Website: walmart
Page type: payment
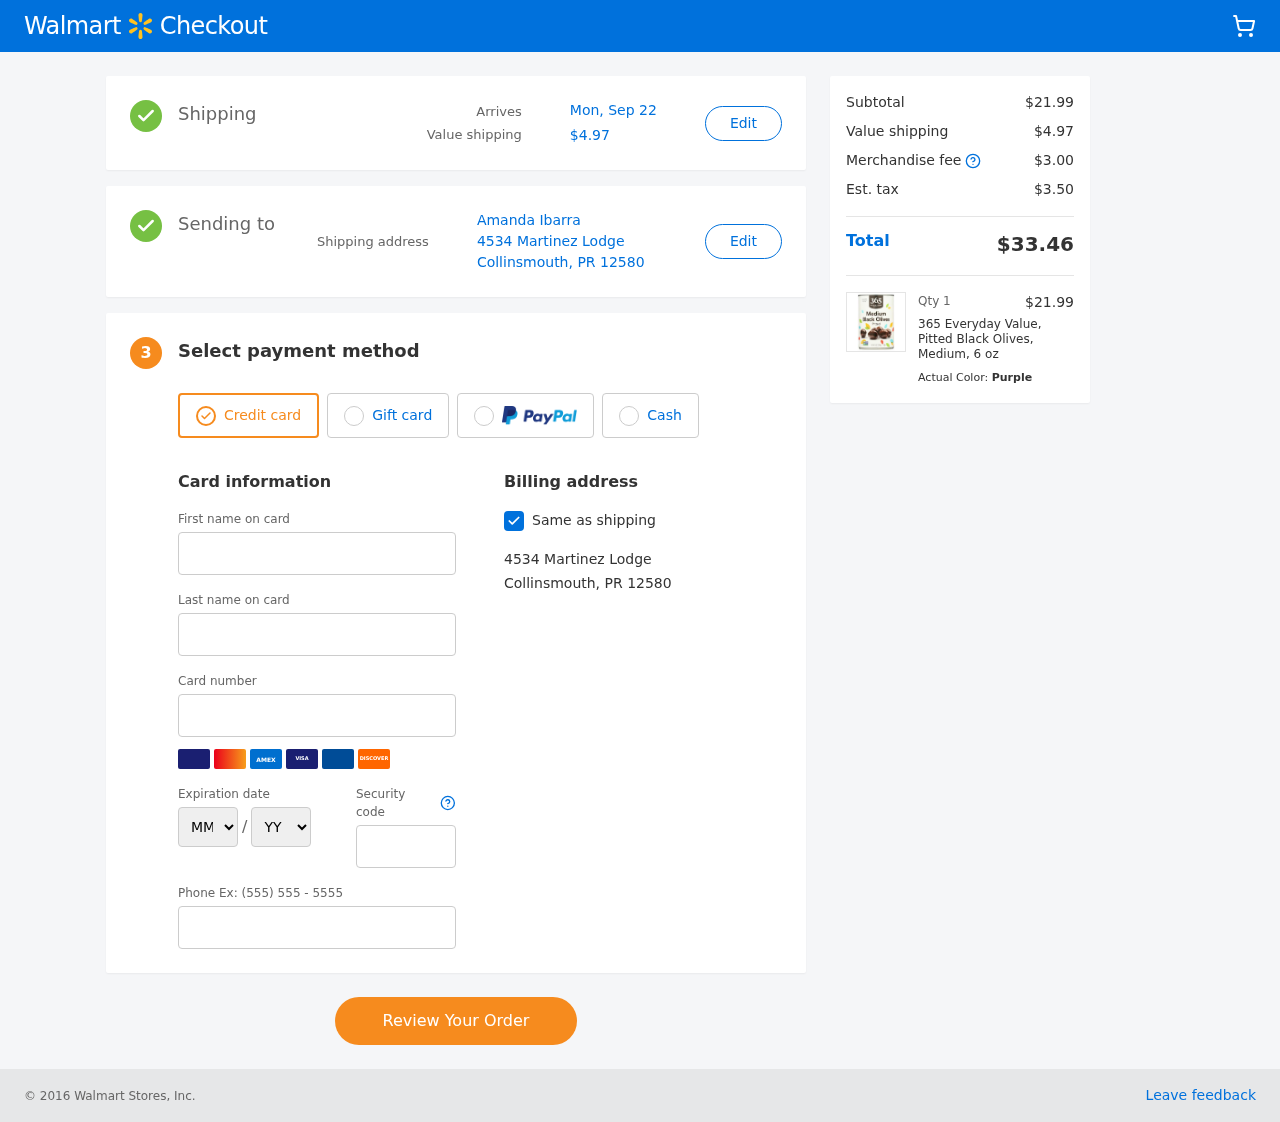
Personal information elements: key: PII_CARD_EXPIRY_MONTH
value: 08
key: PII_CARD_EXPIRY_YEAR
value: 30
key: PII_CITY_STATE_ZIP
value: Collinsmouth, PR 12580
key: PII_FULLNAME
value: Amanda Ibarra
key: PII_STREET
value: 4534 Martinez Lodge
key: PII_FIRSTNAME
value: Amanda
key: PII_LASTNAME
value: Ibarra
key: PII_CARD_NUMBER
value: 3464 5583 1822 381
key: PII_CARD_CVV
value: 5279
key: PII_PHONE
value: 3859399762
Product elements: key: PRODUCT1_NAME
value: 365 Everyday Value, Pitted Black Olives, Medium, 6 oz
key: PRODUCT1_PRICE
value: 21.99
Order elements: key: ORDER_DELIVERY_DATE
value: Mon, Sep 22
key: ORDER_SHIPPING_COST
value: $4.97
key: ORDER_SUBTOTAL
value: $21.99
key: ORDER_MERCHANDISE_FEE
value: $3.00
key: ORDER_TAX
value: $3.50
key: ORDER_TOTAL
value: $33.46
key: ORDER_NUM_ITEMS
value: Qty 1